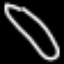
Label: pencil